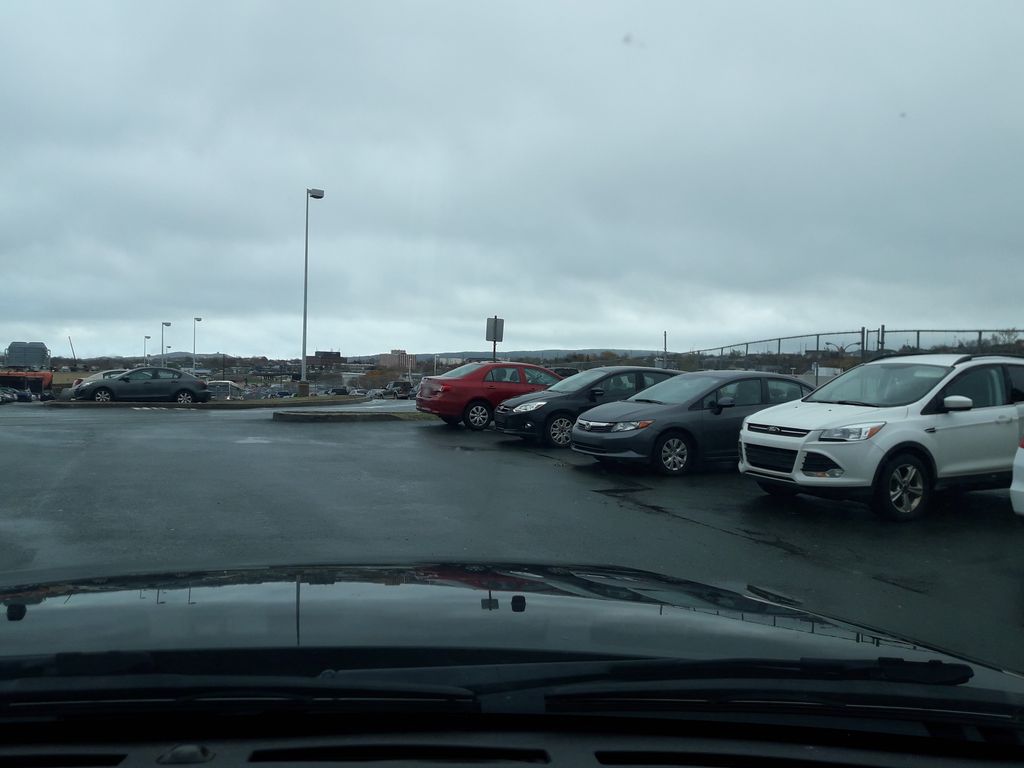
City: st_johns